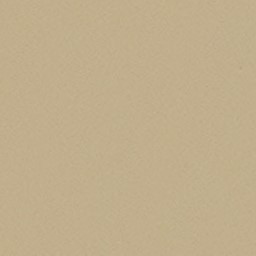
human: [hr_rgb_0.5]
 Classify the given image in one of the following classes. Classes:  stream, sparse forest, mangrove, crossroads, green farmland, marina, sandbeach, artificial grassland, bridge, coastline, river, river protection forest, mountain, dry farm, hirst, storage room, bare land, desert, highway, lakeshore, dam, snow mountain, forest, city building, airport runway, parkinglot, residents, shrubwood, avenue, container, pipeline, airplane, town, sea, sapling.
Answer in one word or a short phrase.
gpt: desert